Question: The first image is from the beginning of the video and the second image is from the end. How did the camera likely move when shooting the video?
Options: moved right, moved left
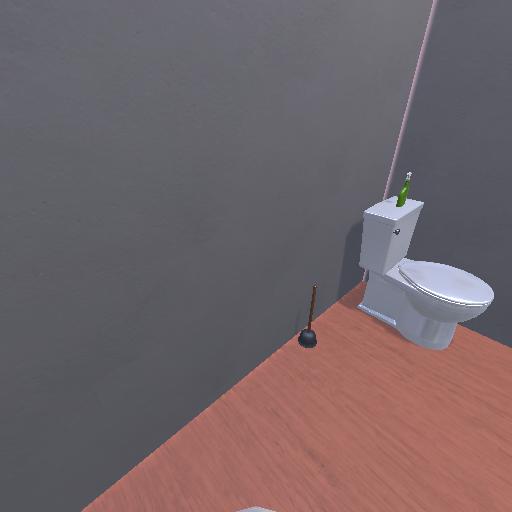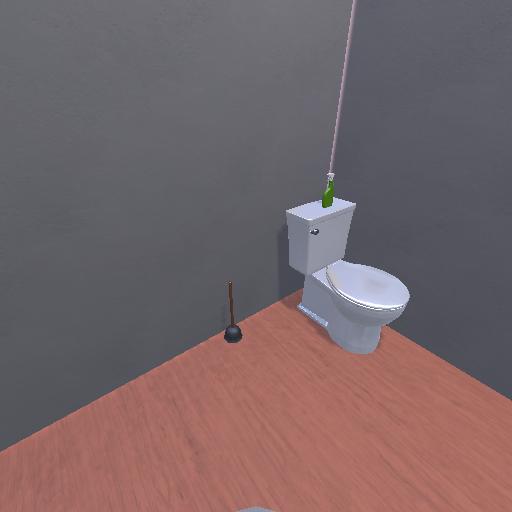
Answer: moved right